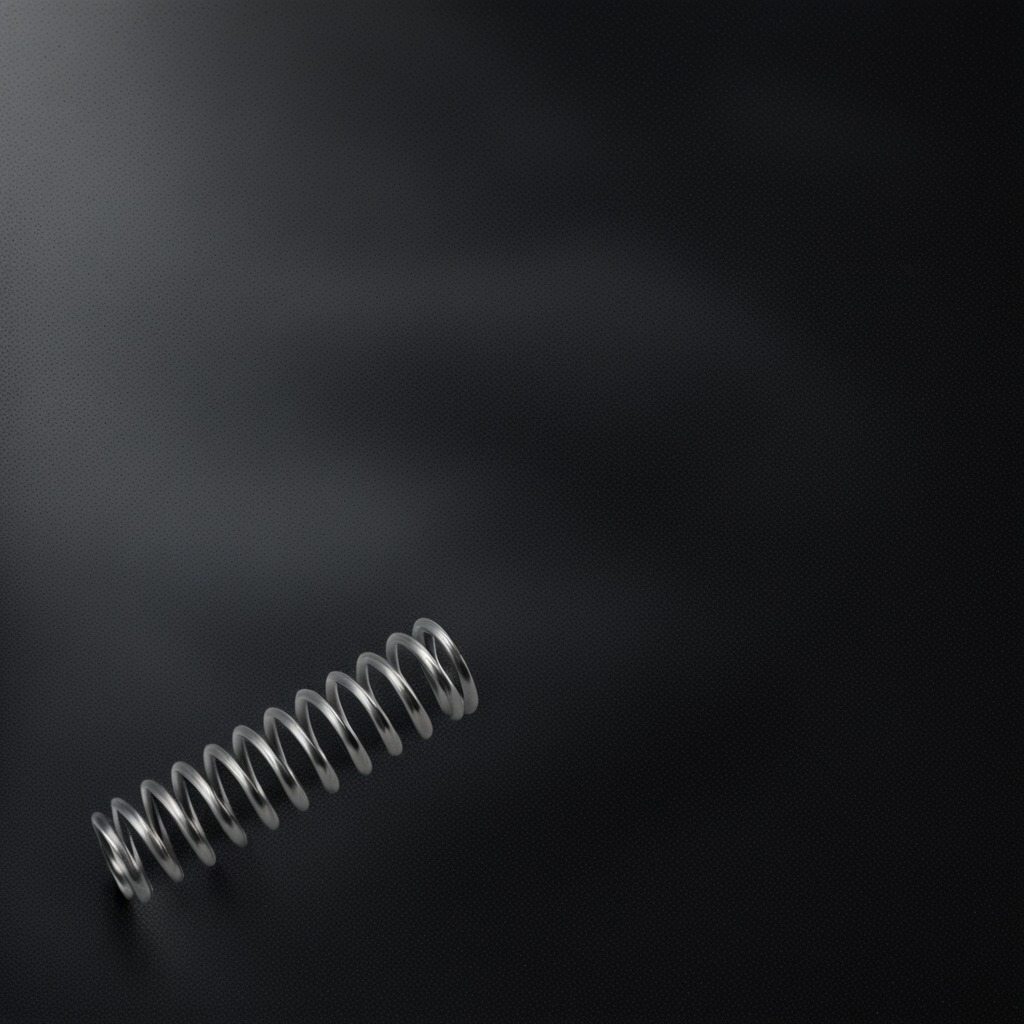
A coiled metal spring lies on the granite tabletop.